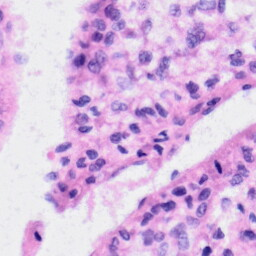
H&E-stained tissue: Liver